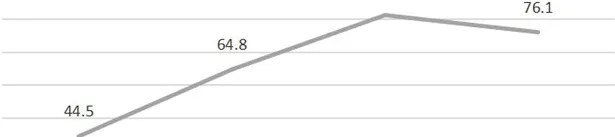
Insulin and C-peptide release test.
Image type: chart (chart)